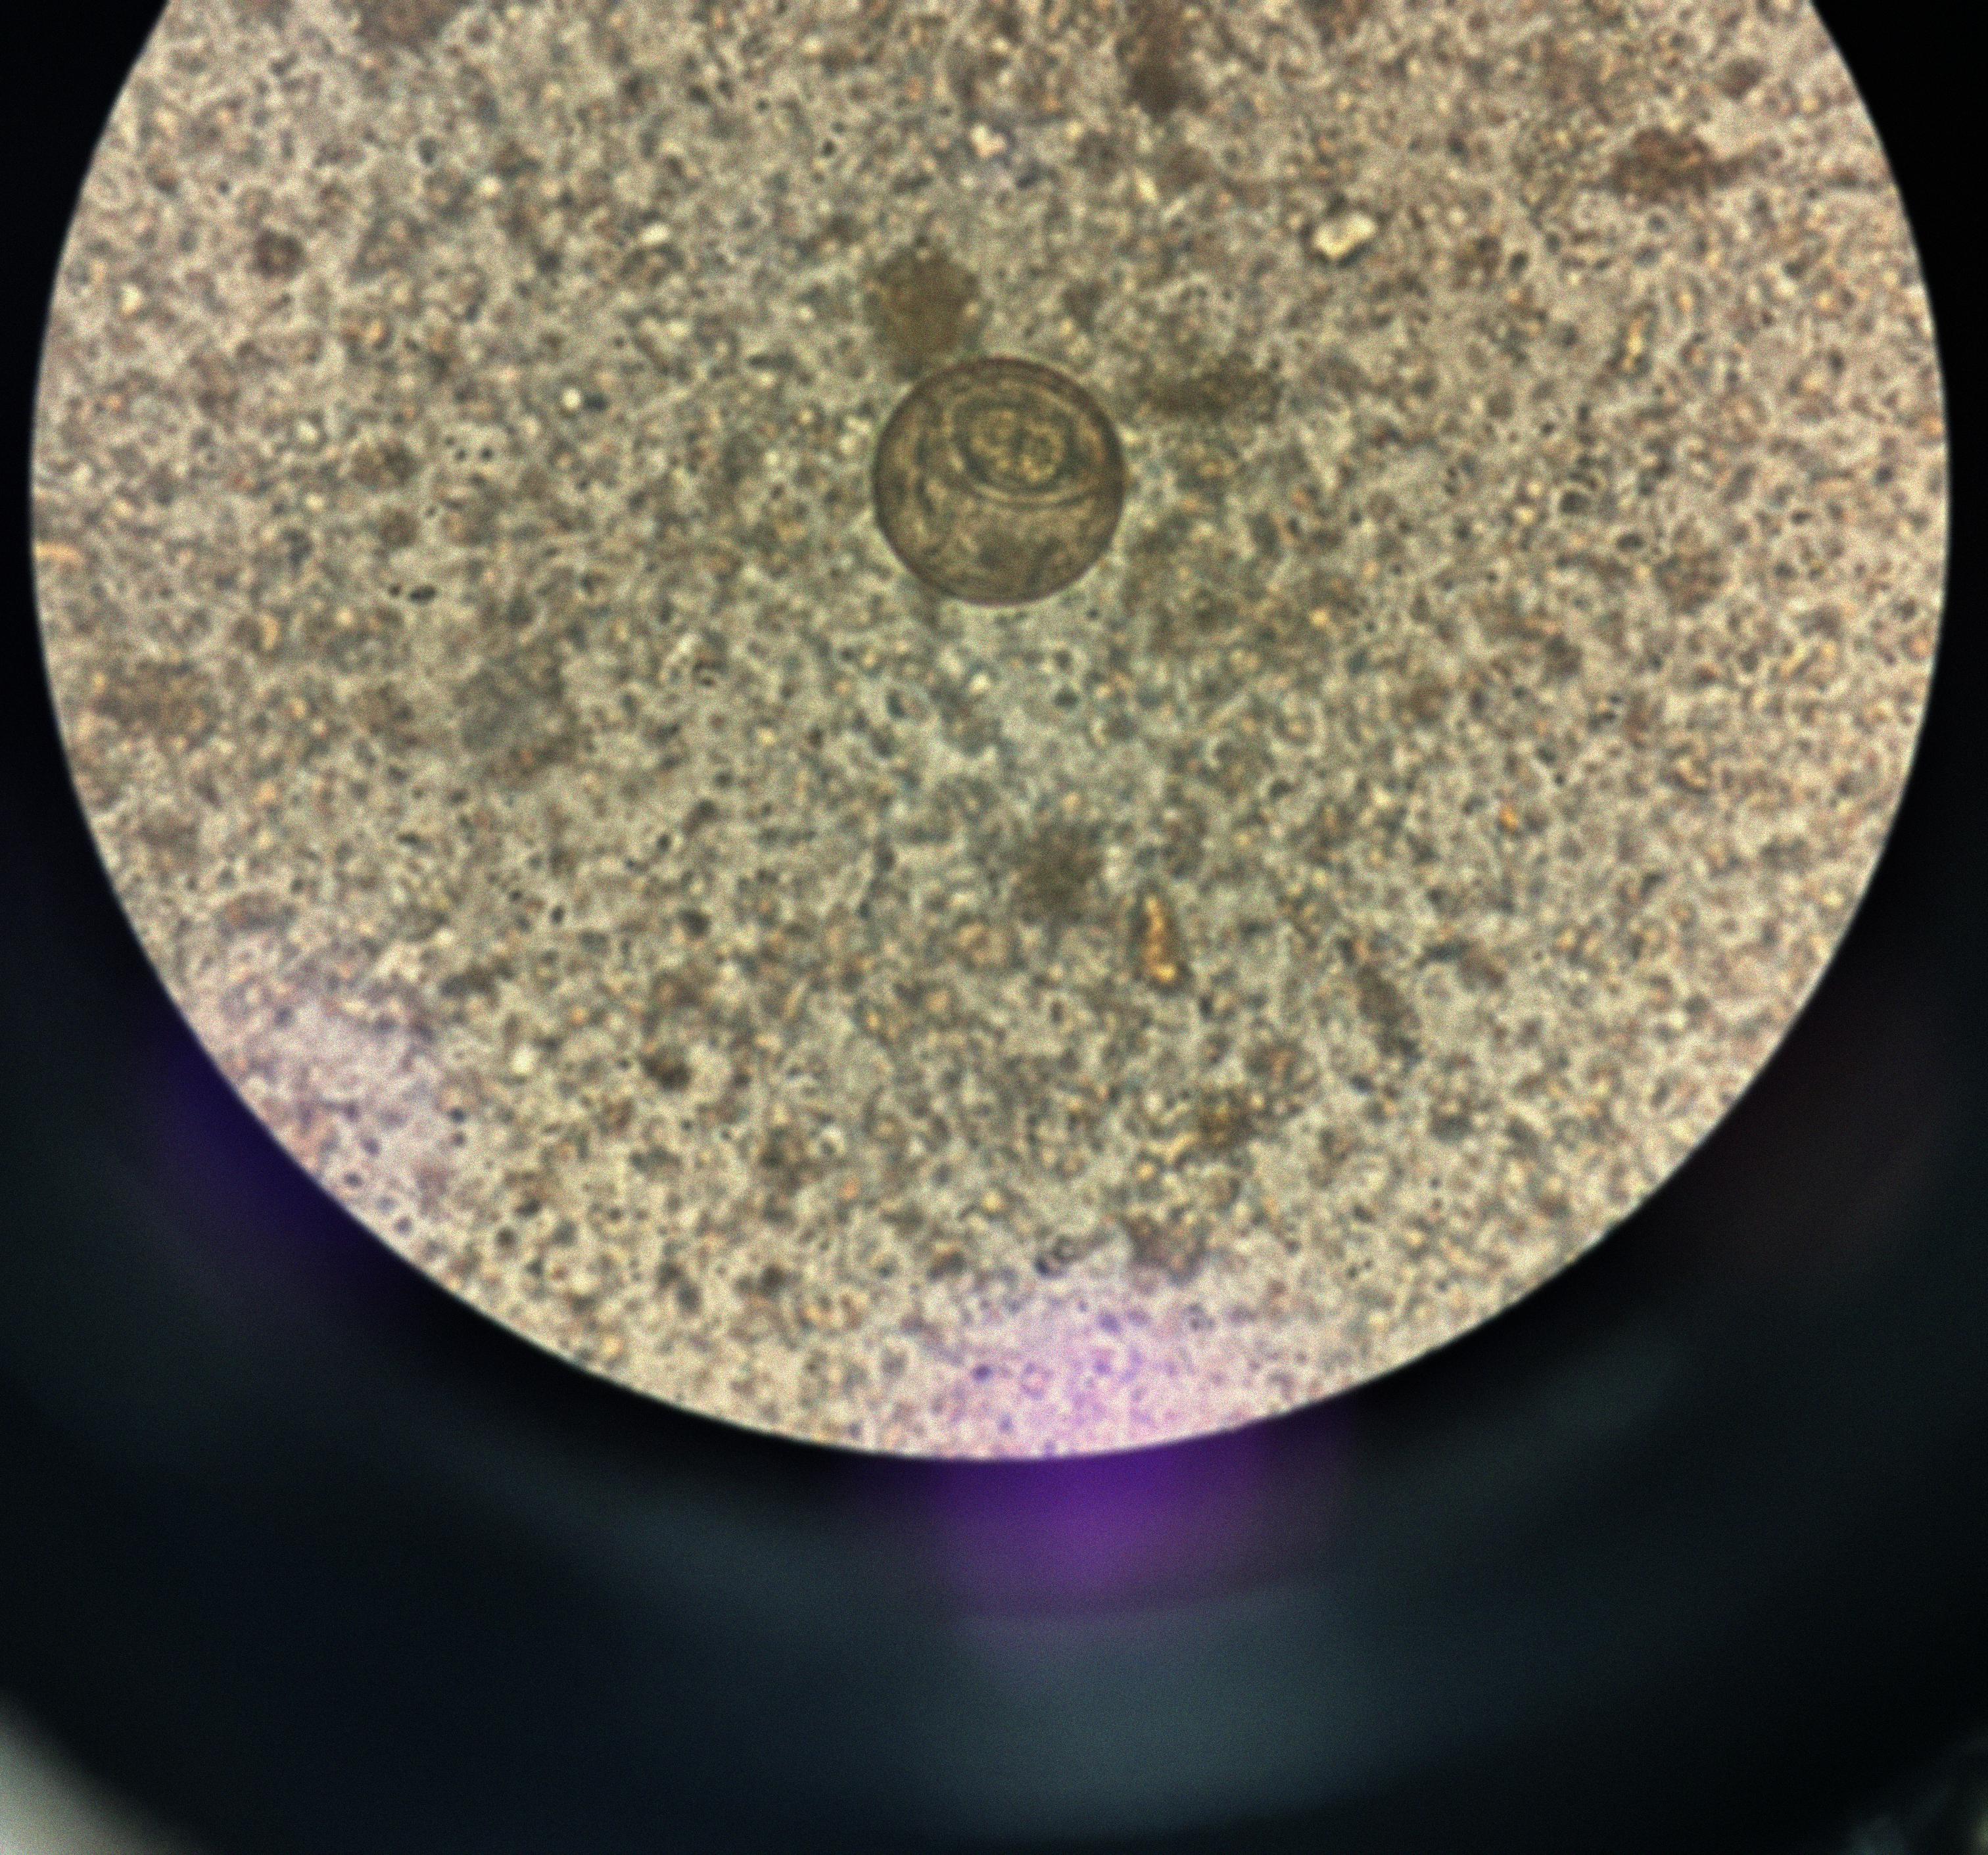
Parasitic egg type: Hymenolepis diminuta